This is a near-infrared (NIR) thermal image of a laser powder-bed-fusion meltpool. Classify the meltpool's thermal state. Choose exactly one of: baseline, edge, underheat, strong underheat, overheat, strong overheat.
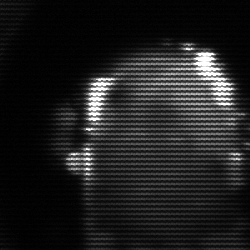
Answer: baseline